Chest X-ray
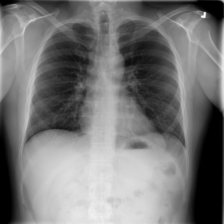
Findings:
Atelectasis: negative
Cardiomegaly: negative
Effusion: negative
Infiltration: negative
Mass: negative
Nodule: negative
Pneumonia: negative
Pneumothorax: negative
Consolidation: negative
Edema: negative
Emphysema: negative
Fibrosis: negative
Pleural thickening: negative
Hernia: negative